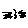
Label: zigzag